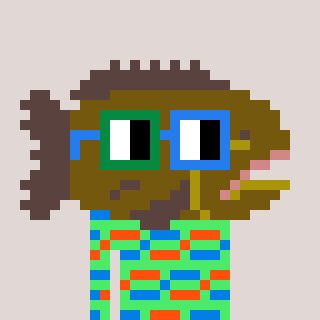
a pixel art character with square green and blue glasses, a grouper-shaped head and a teal-colored body on a warm background